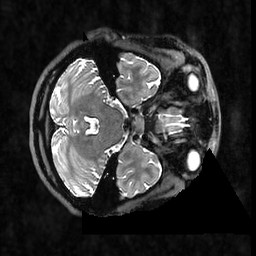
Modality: T2w
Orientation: axial
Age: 22
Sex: female
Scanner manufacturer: ge
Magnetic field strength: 3 T
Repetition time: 3.202 s
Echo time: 0.0667 s